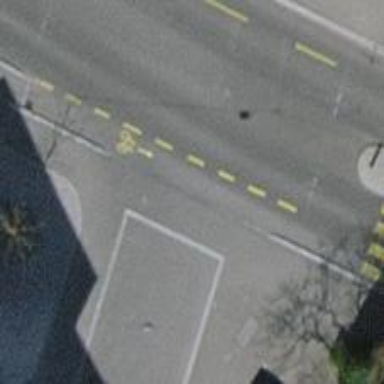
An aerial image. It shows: Unmarked crossing with traffic calming table on the road.